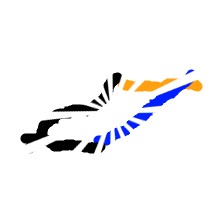
Shape: parallelogram